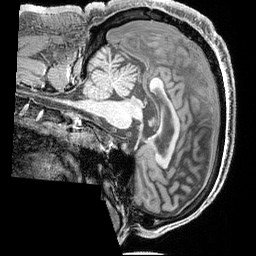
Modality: T1w
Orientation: sagittal
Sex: male
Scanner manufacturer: siemens
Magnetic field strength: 3 T
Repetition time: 2.3 s
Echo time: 0.00226 s